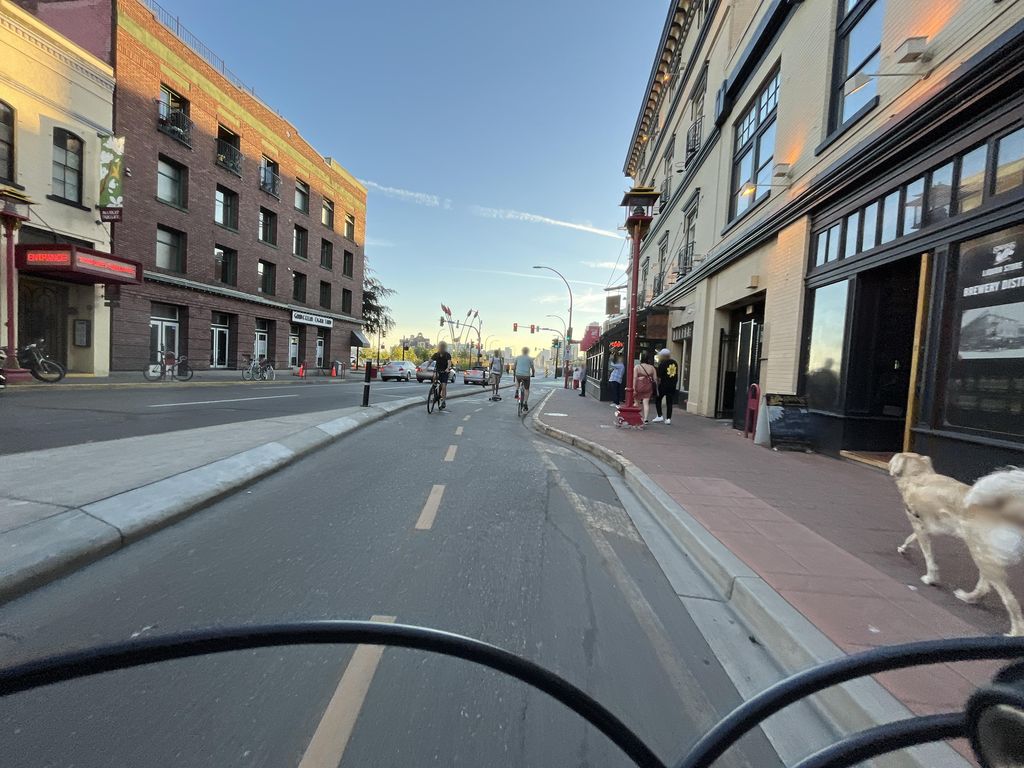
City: victoria